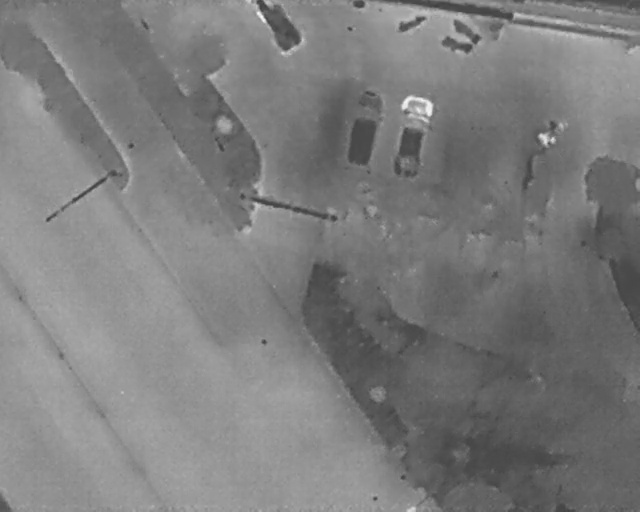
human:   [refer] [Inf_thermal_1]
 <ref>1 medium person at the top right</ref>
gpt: <box>[[84, 24, 86, 29, 15]]</box>

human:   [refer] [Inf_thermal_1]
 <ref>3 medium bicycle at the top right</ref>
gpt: <box>[[71, 2, 74, 9, 45], [70, 5, 72, 12, 15], [86, 22, 88, 26, 2]]</box>

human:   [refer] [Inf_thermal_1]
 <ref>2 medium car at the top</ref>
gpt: <box>[[50, 21, 63, 28, 12], [57, 23, 70, 29, 12]]</box>

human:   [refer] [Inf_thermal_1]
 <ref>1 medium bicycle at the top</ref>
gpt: <box>[[63, 1, 65, 7, 152]]</box>